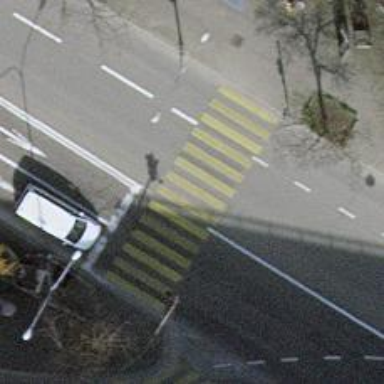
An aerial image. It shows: Road crossing with traffic signals.